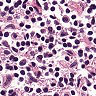
Metastatic tissue present: no